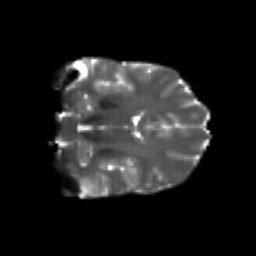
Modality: T2w
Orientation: coronal
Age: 21
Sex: female
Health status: healthy
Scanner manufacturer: philips
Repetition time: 7.389 s
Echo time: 0.08599 s